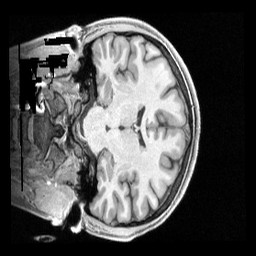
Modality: T1w
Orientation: coronal
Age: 24
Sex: female
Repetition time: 2.4 s
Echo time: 0.00222 s